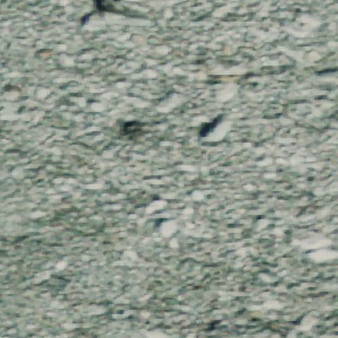
Label: other